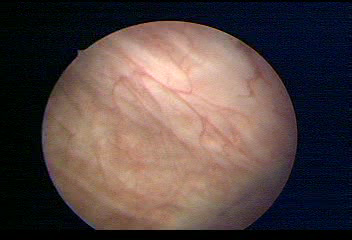
Modality: WLC
Class: Normal mucosa
Bladder cancer association: No